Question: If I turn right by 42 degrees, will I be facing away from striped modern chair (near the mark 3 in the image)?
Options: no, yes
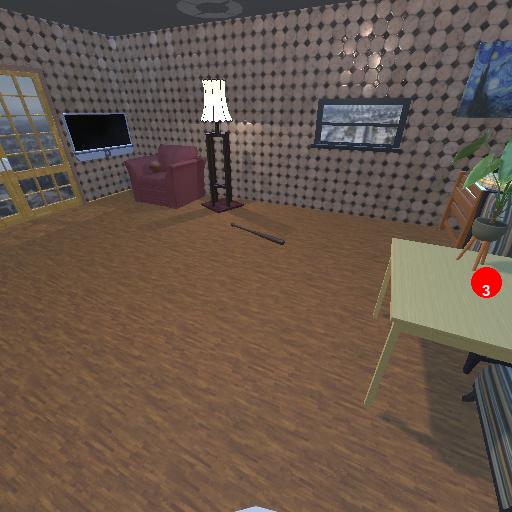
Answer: no